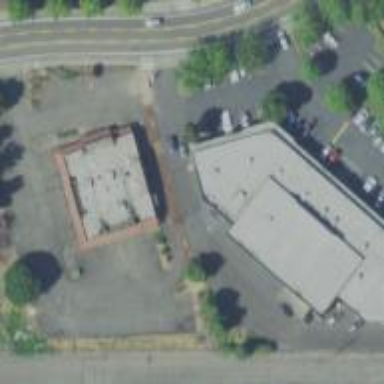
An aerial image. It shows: Veterinary facility.